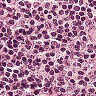
Metastatic tissue present: no